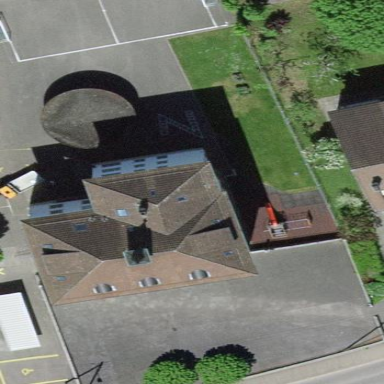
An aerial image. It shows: School building.